Question: I'm having an issue with the navigation links in my navbar. To start off, it's not aligned in the middle of the navigation bar as shown here:

and the other part is, I'm using padding to do this so if I put anything other than "test" or it in a different case, etc. It'll repeat the box. Code preview:
'''
.menu {
background-image: url('../img/navbar_bg.png');
height: 65px;
width: 100%;
}
.menu a {
color: #FFFFFF;
text-decoration: none;
font-size: 14px;
background-image: url('../img/nav.png');
padding-top: 20px;
padding-bottom: 18px;
padding-right: 68px;
padding-left: 68px;
}
.menu a:hover {
color: #FFFFFF;
text-decoration: none;
font-size: 14px;
background-image: url('../img/navhov.png');
padding-top: 20px;
padding-bottom: 18px;
padding-right: 68px;
padding-left: 68px;
}
<div class="menu">
<a href="">Test</a>
<a href="">Test</a>
<a href="">Test</a>
</div>
'''
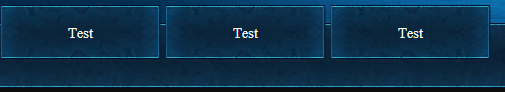
Answer: Made a few edits to you html to make it slightly better in terms of semantics. Mostly just needs an align center.
HTML
'''
<nav class="menu">
<ul>
<li><a href="">Homepage</a></li>
<li><a href="">Test</a></li>
<li><a href="">Test</a></li>
</ul>
</nav>
'''
CSS
'''
.menu {
background-image: url('../img/navbar_bg.png');
background:black;
display:inline-block;
height: 65px;
text-align:center;
width: 100%;
}
ul {
display:inline-block;
list-style:none;
margin:0 auto;
padding-top:4px;
width:auto;
}
li {
display:inline-block;
margin-right:10px;
width:160px;
}
.menu a {
color: #FFFFFF;
display:block;
text-decoration: none;
font-size: 14px;
background-image:url('http://i.imgur.com/T07vDRX.png');
padding-top: 20px;
padding-bottom: 18px;
width:160px;
}
.menu a:hover {
text-decoration: none;
background-image: url('../img/navhov.png');
}
'''
Working link here...
<URL>